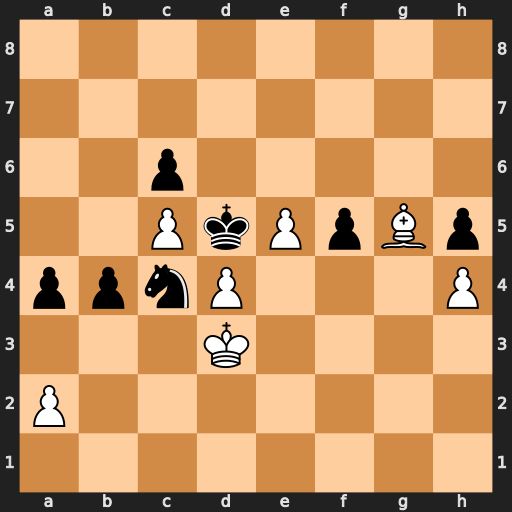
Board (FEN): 8/8/2p5/2PkPpBp/ppnP3P/3K4/P7/8
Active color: w
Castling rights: -
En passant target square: -
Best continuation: e6 Nb2+ Kc2 Kxe6 Kxb2